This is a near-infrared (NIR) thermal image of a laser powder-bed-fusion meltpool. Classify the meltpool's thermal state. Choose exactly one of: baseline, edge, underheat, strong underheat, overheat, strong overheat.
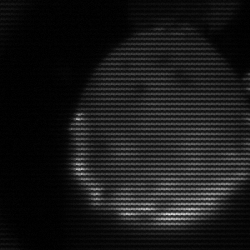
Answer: edge